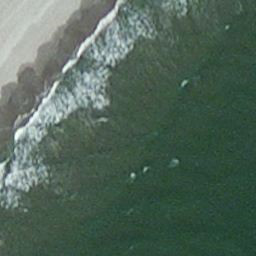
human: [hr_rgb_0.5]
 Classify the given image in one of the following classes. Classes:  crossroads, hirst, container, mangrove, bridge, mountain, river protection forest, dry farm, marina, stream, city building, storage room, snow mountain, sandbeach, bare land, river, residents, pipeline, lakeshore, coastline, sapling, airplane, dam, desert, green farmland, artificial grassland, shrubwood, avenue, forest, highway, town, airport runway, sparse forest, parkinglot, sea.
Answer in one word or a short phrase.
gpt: coastline